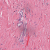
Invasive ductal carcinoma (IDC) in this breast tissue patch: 0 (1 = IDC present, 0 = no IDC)